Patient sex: M
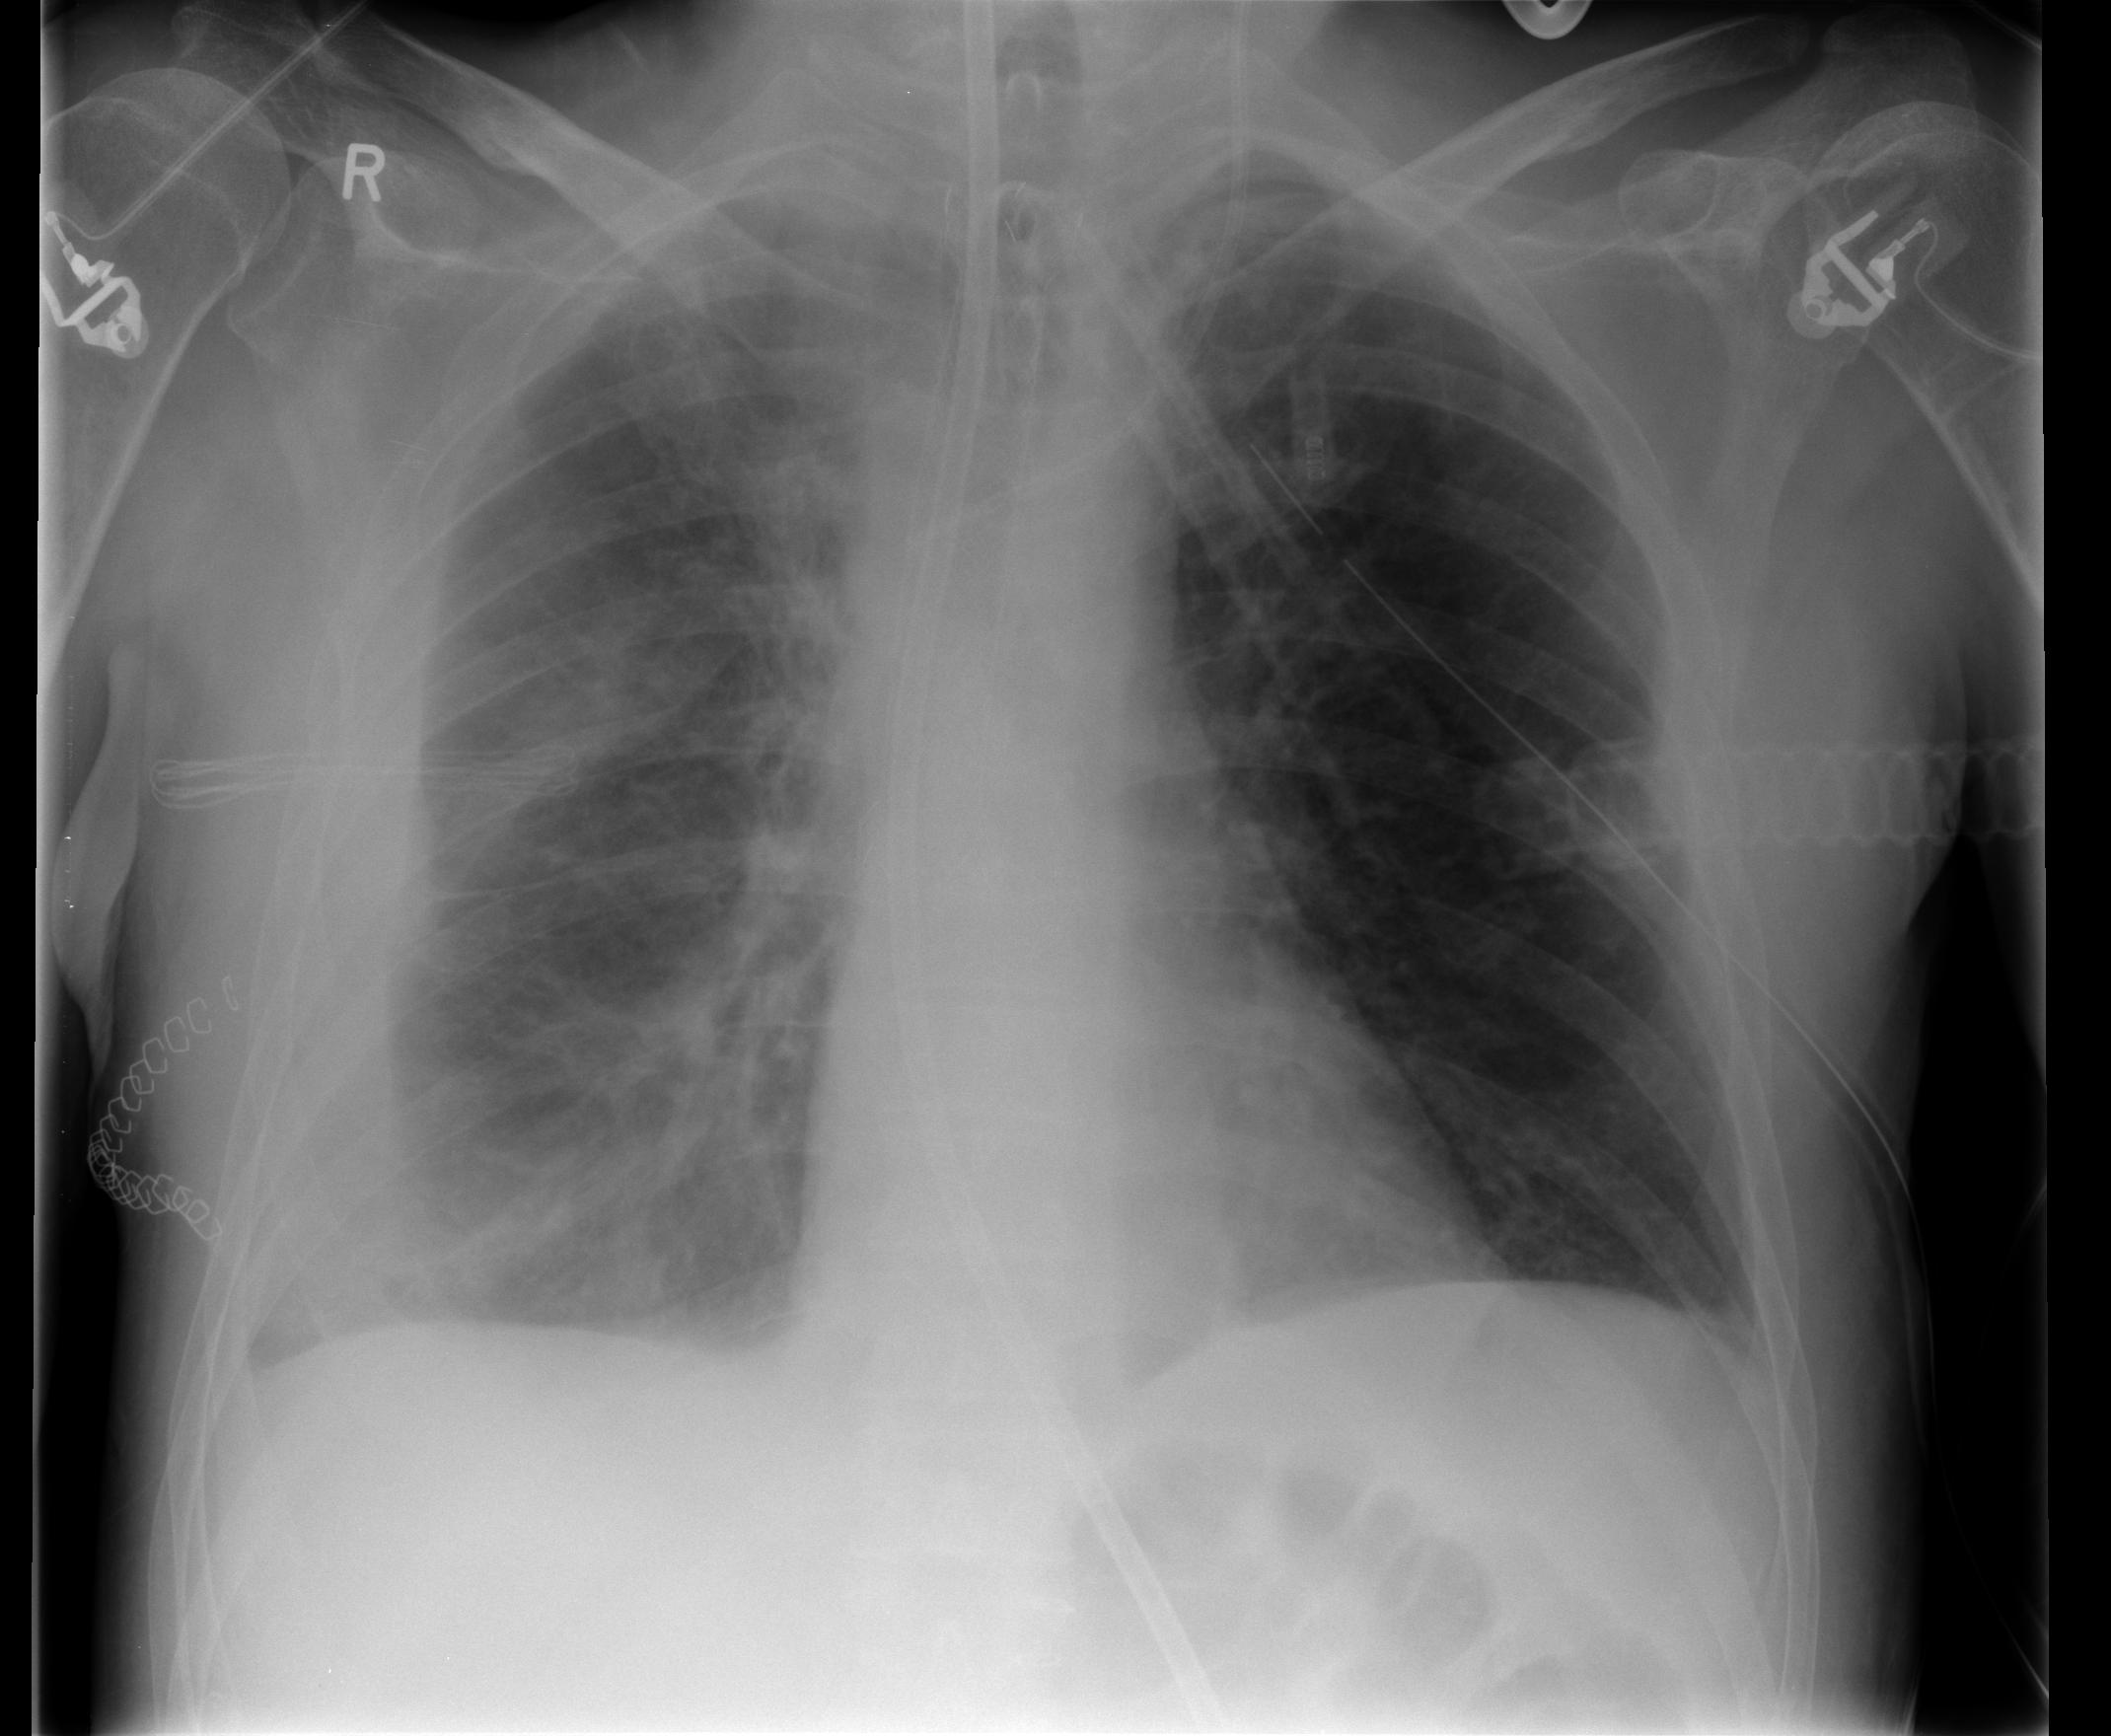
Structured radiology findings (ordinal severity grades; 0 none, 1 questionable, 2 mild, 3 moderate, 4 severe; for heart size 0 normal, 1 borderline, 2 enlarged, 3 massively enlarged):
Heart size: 0
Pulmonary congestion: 2
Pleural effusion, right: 3
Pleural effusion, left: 0
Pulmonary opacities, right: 1
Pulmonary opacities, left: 0
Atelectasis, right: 2
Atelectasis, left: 0